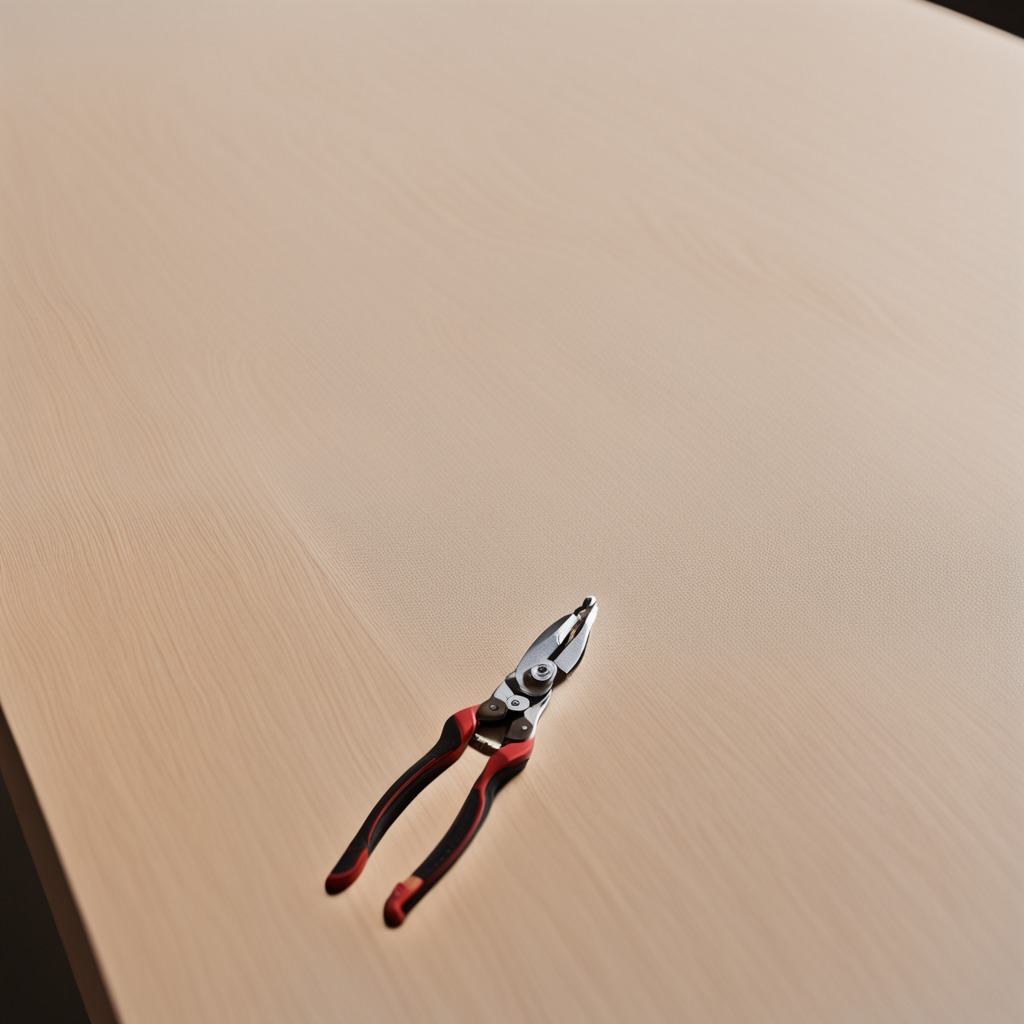
A plier lies on the wooden table in an outdoor workshop.